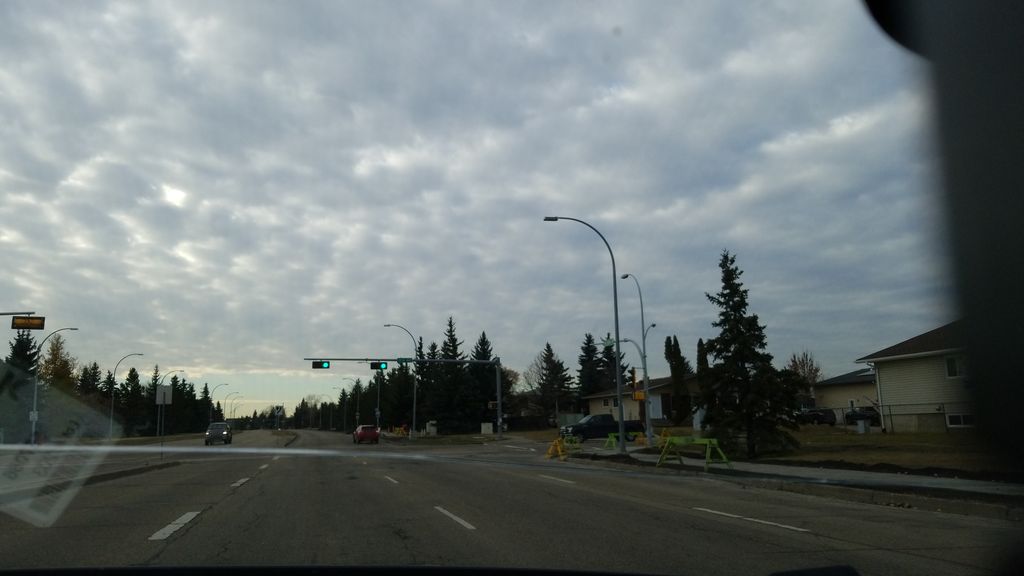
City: edmonton